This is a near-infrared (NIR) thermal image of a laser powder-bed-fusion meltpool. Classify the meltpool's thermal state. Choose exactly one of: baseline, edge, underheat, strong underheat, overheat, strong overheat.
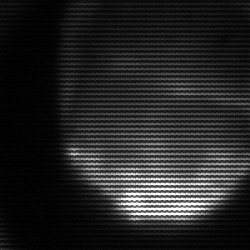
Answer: edge